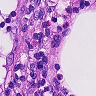
Metastatic tissue present: no